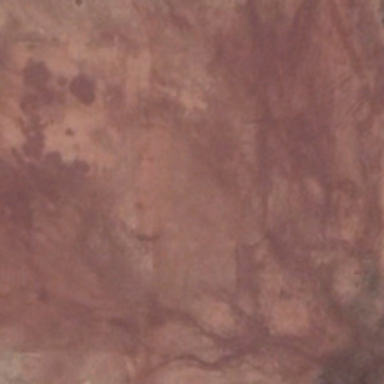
It is a piece of khaki bareland .